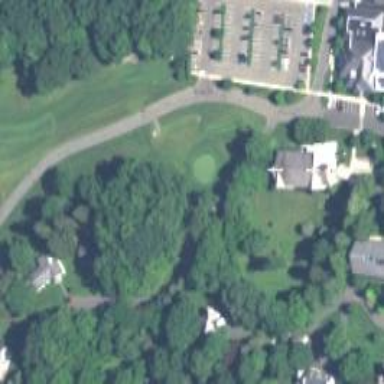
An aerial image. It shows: Golf course.